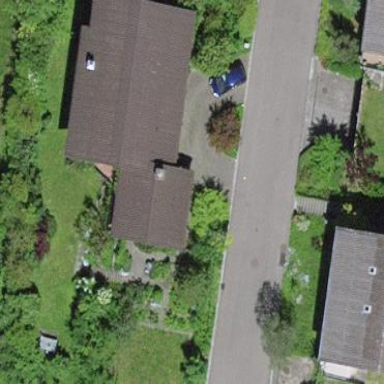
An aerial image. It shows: Simple house.